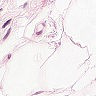
Metastatic tissue present: no